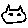
Label: cat